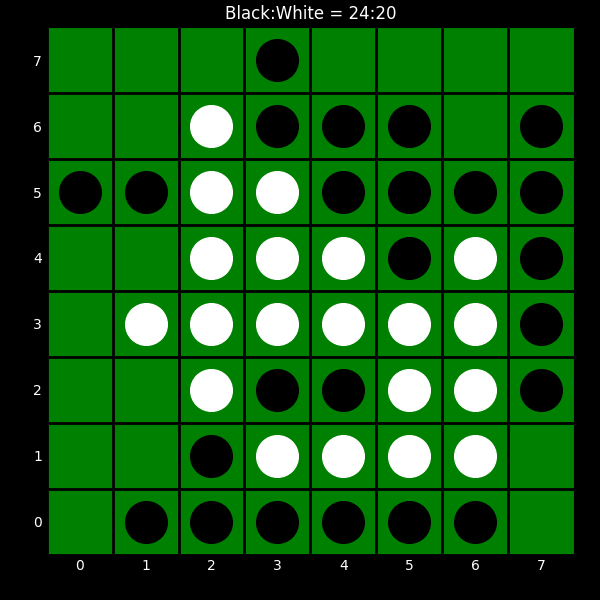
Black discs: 24
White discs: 20